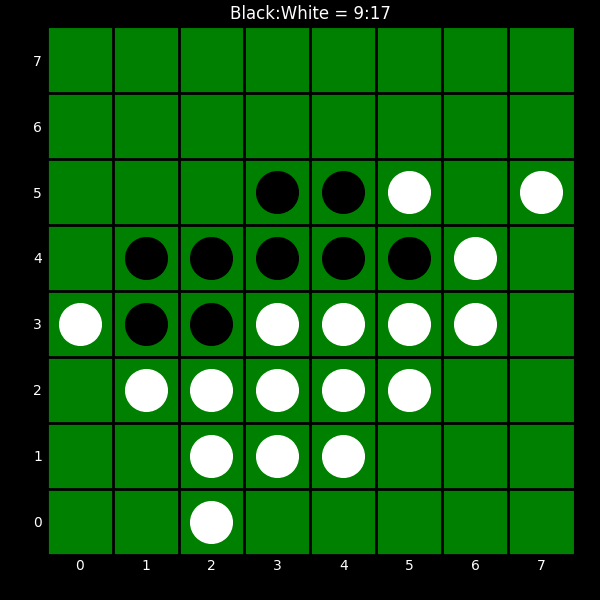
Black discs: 9
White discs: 17